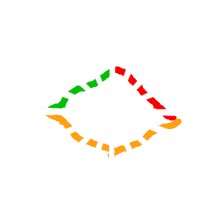
Shape: rhombus